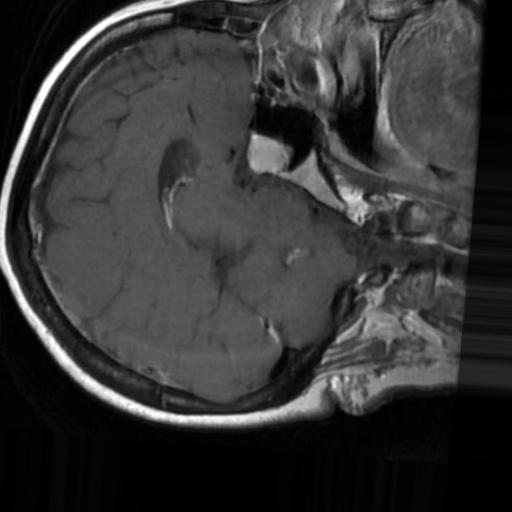
Label: brain_tumor